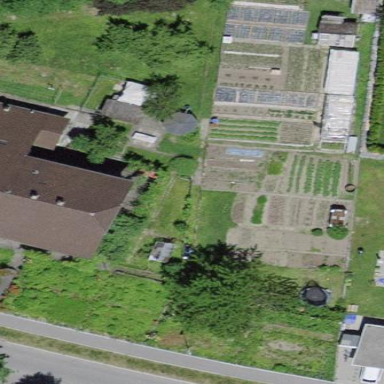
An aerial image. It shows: Allotments area.